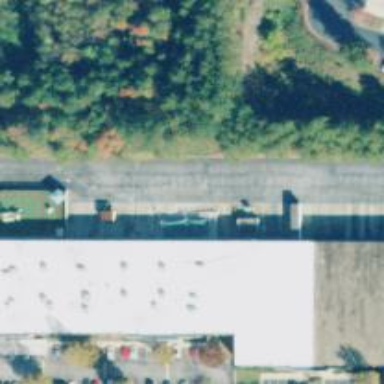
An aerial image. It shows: Industrial building.